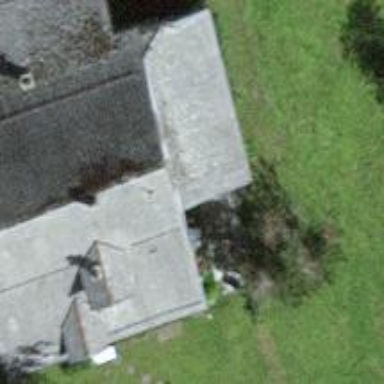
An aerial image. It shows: Detached building with gabled roof.